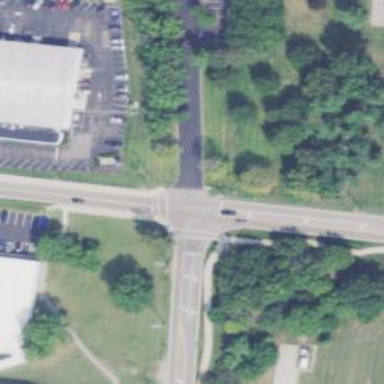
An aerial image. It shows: Marked crossing with lines on the road.